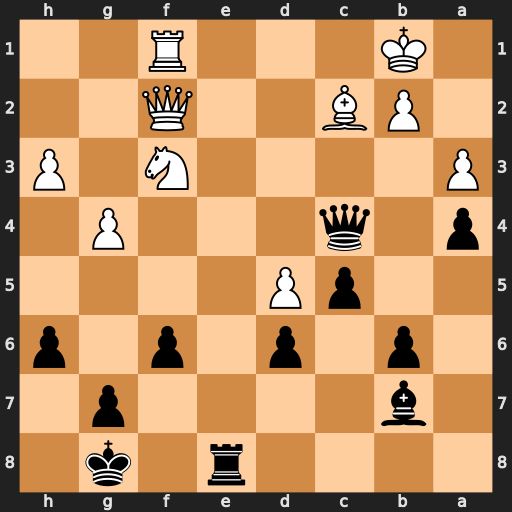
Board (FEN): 4r1k1/1b4p1/1p1p1p1p/2pP4/p1q3P1/P4N1P/1PB2Q2/1K3R2
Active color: b
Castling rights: -
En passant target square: -
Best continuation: Re2 Qxe2 Qxe2 Re1 Qb5